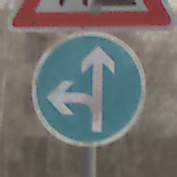
Verkehrszeichen: VorgeschriebeneFahrtrichtungGeradeausOderLinks
Zusatzzeichen oben: Arbeitsstelle
Umgebung: Outdoor, Nature
Tageszeit: MorningAfternoon
Wetter: PartlyCloudy
Licht: Natural
Jahreszeit: Winter
Kontrast: MediumContrast